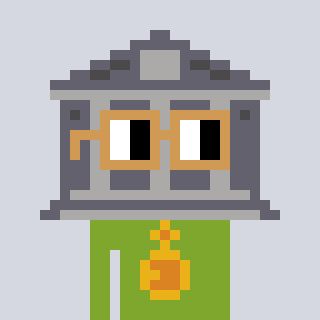
a pixel art character with square brown glasses, a bank-shaped head and a slimegreen-colored body on a cool background